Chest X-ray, PA view. Patient: 31 years old, sex M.
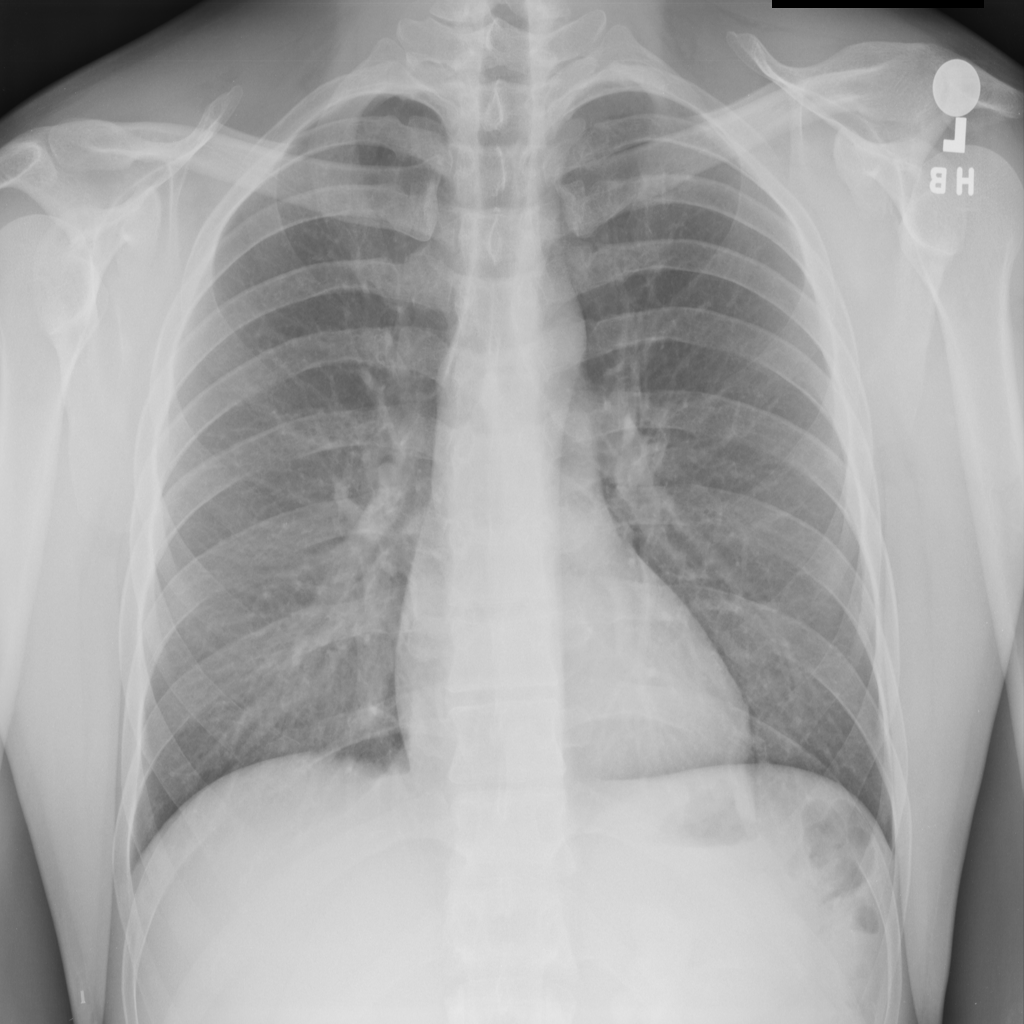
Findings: No Finding